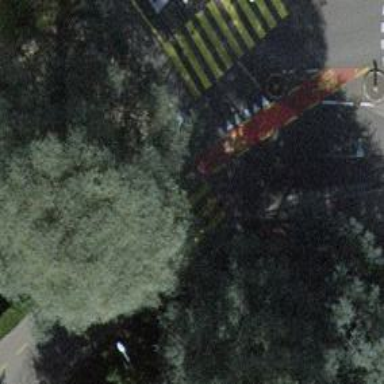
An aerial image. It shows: Uncontrolled zebra crossing on the road.